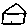
Label: house